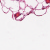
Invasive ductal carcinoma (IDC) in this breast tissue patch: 0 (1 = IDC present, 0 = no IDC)